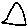
Label: triangle